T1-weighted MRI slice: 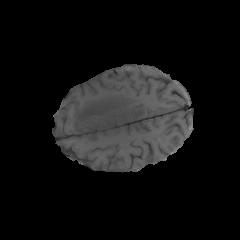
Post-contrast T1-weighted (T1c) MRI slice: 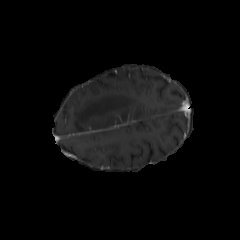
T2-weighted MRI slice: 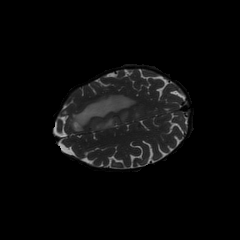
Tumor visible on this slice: yes